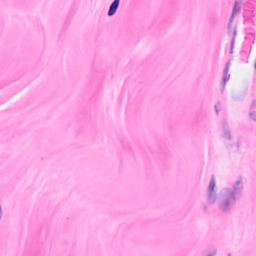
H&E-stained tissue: Breast